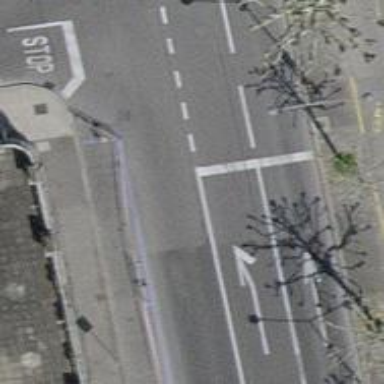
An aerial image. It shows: Primary highway with asphalt surface. There are sidewalks on both sides of the road.